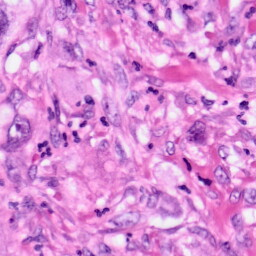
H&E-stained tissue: Pancreatic